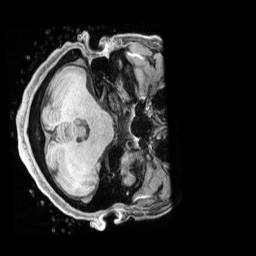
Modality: T1w
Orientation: axial
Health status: healthy
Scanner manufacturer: siemens
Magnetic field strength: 3 T
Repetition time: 2.4 s
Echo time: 0.00201 s